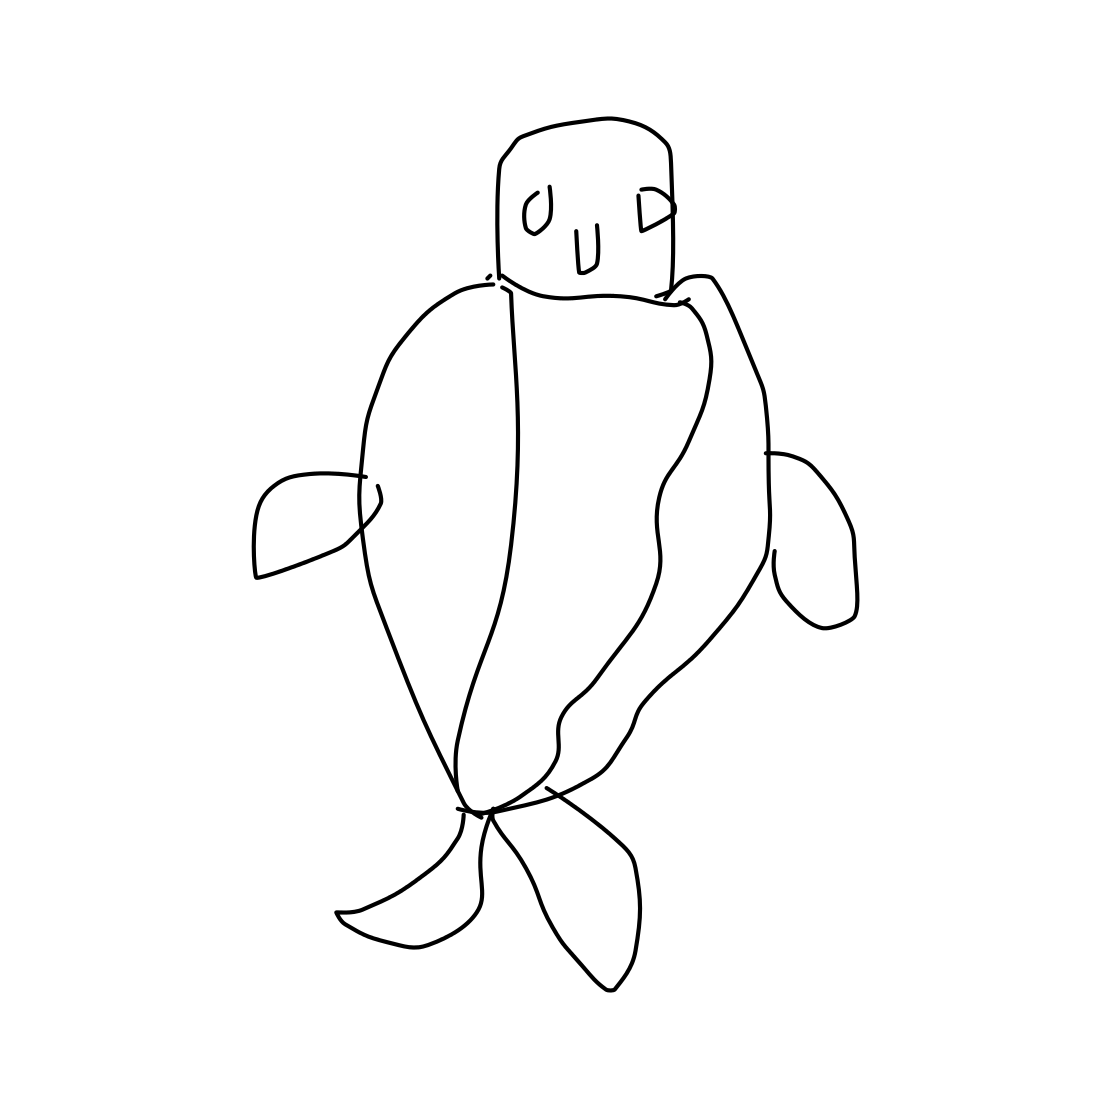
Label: penguin